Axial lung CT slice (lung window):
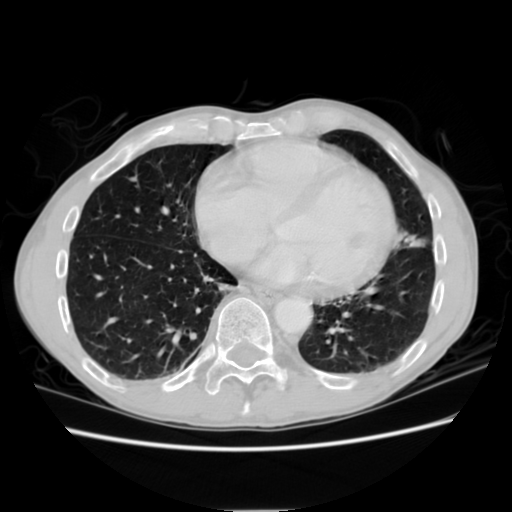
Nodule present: yes
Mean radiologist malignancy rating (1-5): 2